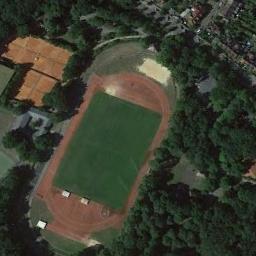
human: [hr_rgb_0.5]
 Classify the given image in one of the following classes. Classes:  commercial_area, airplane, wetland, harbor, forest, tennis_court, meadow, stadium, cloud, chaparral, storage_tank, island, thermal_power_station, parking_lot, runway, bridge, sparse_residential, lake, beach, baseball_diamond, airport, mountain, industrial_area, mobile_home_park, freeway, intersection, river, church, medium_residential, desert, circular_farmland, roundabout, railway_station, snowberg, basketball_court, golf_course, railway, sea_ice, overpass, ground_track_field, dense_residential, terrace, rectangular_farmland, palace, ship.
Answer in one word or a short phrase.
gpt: ground_track_field